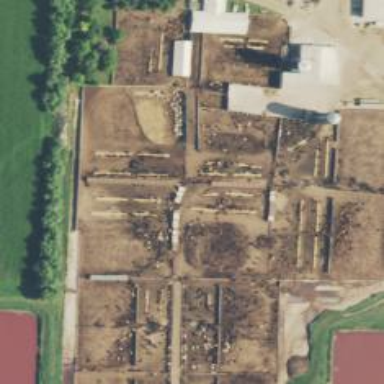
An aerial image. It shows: Farmyard with cattle. This is feedlot where cattle are raised.